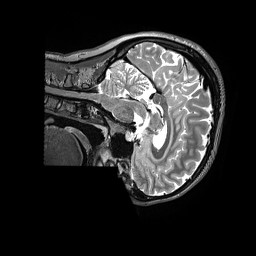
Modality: T2w
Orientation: sagittal
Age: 24
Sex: female
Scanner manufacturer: siemens
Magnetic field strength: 3 T
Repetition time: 3.2 s
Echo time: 0.564 s